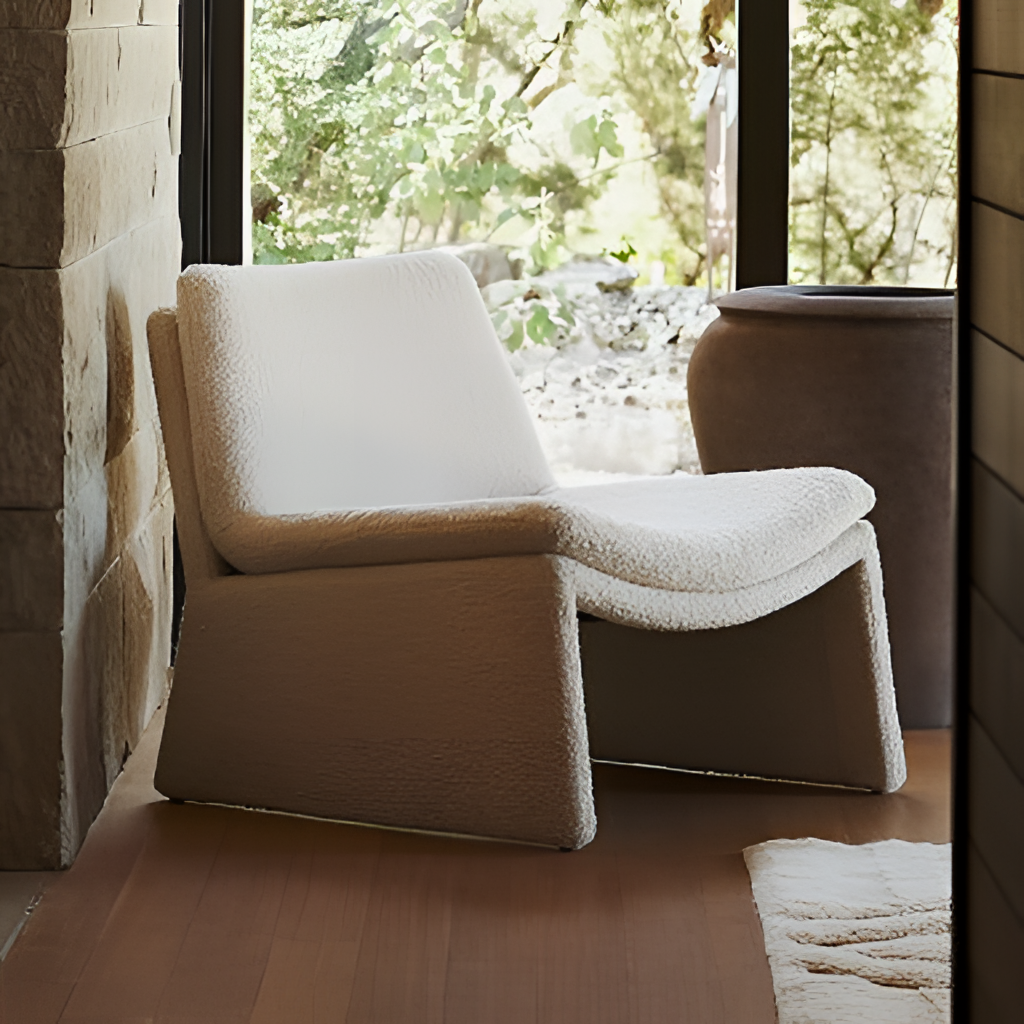
living room, fabric lounge chair, modern, stone wallpaper, with solid pattern, brown wood flooring, with plank pattern